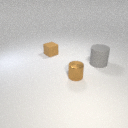
large gray rubber cylinder in front of small brown rubber cube